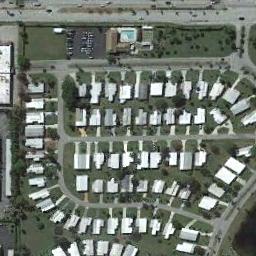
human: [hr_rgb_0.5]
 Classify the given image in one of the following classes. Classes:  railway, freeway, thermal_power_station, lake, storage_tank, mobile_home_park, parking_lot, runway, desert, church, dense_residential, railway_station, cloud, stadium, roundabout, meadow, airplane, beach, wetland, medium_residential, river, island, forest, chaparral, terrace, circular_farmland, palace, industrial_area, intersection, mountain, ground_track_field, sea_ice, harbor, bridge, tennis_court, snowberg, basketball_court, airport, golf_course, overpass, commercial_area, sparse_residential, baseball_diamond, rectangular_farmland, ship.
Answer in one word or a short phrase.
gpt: mobile_home_park